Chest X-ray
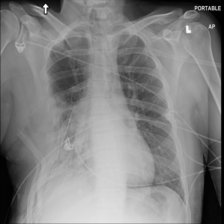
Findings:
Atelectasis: negative
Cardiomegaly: negative
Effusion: negative
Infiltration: negative
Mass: negative
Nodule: negative
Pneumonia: negative
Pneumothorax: negative
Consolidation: negative
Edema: negative
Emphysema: negative
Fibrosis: negative
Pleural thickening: negative
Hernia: negative